Field crop: maize
Growth stage: 2
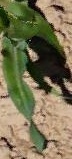
Species: maize